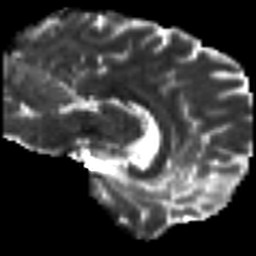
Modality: T2w
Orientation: sagittal
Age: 25
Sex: male
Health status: ill
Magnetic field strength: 3 T
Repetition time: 8.4 s
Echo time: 0.0926 s